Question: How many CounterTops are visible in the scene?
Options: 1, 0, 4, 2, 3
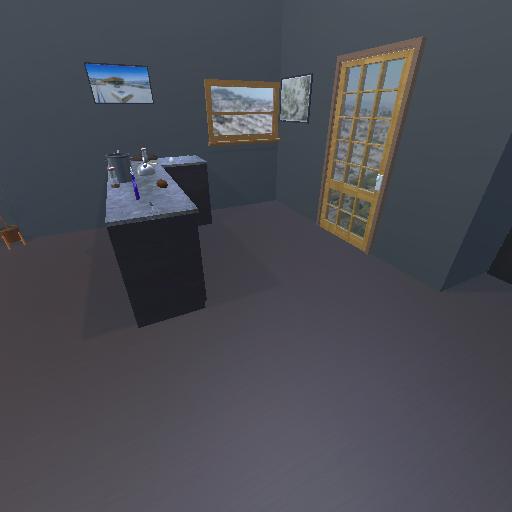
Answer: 1